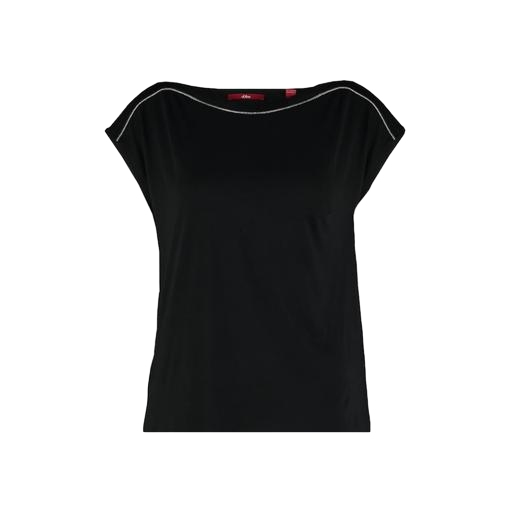
black cap-sleeve t-shirt, black boat neck t-shirt, black petite boat-neck t-shirt only macy, white background